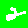
Digit: 2